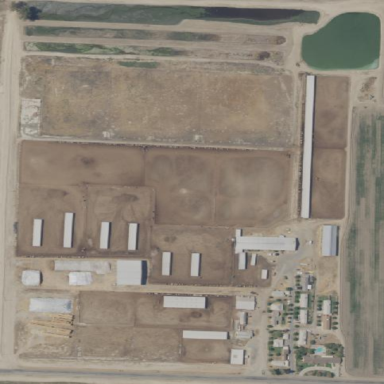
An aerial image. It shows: Farmyard area.